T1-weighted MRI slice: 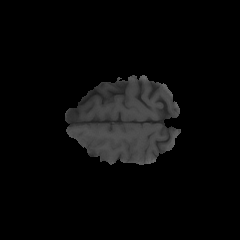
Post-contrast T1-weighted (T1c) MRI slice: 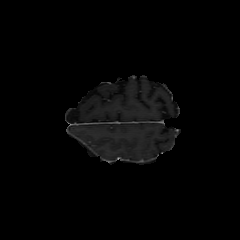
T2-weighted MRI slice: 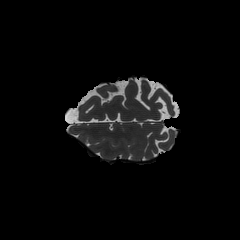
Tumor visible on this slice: no